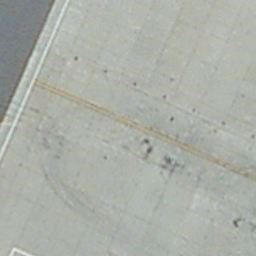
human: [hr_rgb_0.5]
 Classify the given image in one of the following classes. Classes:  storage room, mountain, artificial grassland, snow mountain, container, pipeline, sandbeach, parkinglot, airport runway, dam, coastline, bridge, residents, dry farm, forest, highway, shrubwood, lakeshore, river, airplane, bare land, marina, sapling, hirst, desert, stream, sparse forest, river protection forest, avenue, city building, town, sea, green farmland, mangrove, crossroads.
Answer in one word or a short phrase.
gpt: airport runway